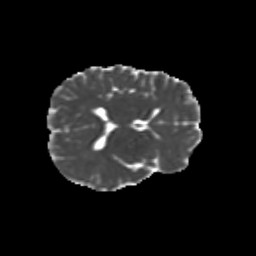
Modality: MD
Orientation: axial
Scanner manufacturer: siemens
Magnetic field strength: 3 T
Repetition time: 9.2 s
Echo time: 0.084 s